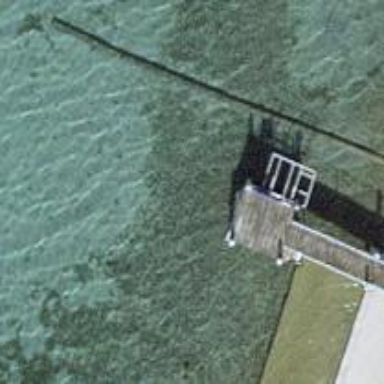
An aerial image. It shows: Man-made pier.